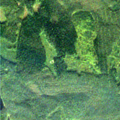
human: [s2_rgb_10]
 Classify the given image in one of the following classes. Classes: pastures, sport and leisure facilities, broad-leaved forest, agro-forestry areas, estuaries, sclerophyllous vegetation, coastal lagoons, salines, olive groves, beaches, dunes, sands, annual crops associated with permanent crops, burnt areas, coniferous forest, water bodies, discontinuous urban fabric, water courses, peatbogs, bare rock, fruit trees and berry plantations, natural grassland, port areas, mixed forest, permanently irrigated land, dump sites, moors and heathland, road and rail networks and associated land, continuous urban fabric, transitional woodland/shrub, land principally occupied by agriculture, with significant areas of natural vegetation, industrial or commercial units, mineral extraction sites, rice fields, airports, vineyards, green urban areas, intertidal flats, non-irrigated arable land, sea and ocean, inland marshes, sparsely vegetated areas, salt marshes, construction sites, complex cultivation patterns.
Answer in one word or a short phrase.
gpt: coniferous forest, mixed forest